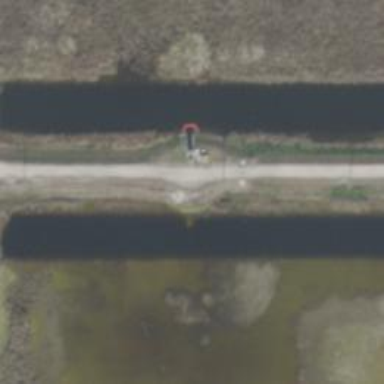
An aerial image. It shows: Canal.